Current action and preconditions to check: trajectory_clear

Your task: For each precondition in the list above, predict whether it will hold at this action.

Consider the current scene as observed from the mobile robot's camera, and analyze the predicted future states of all dynamic agents (e.g., people, animals, vehicles, or any moving entities) within the NEXT SECOND.

IMPORTANT: Only answer "very likely" if you are absolutely certain—based on strong, clear evidence—that a dynamic agent will violate the precondition in the predicted future state. Do NOT answer "very likely" for unlikely, ambiguous, or low-probability risks.

Ask yourself for each precondition: Is there a high probability, with clear and convincing evidence, that the predicted future states of any dynamic agent will interfere with the predicted future state of the currently executing action within the NEXT SECOND, causing that precondition to fail?

Assess the risk level based on these predictions. Use "likely" or "very likely" if motions create a clear risk of interference.

Use "neutral" or "improbable" if agents are nearby but their predicted paths are clearly diverging or non-conflicting.

Failure Risk Categories: "very improbable", "improbable", "neutral", "likely", "very likely"

Answer Format: Output ONLY the probability_of_failure value from these categories: "very improbable", "improbable", "neutral", "likely", "very likely"

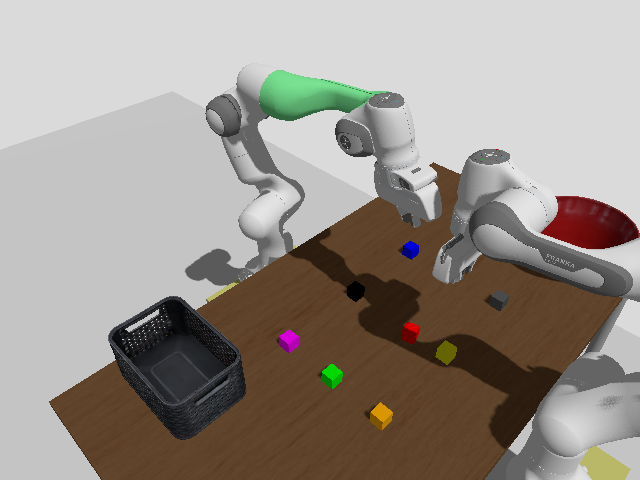

Answer: neutral